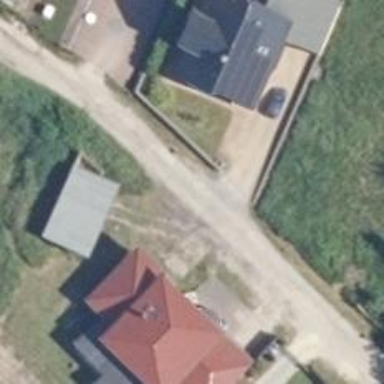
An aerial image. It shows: Residential road with concrete lanes.